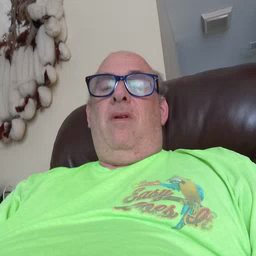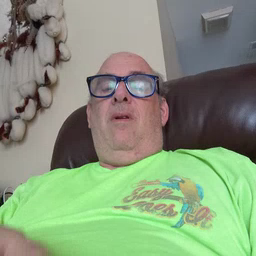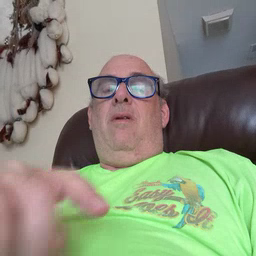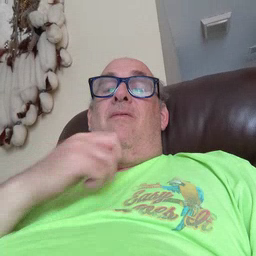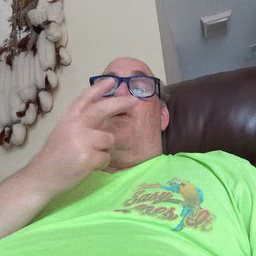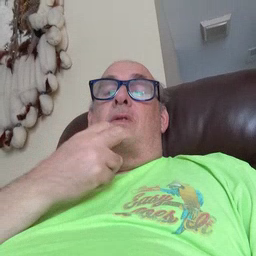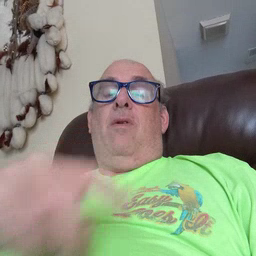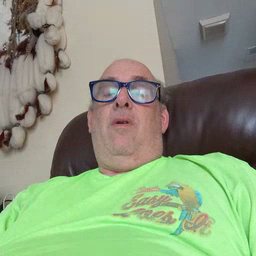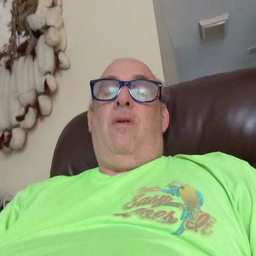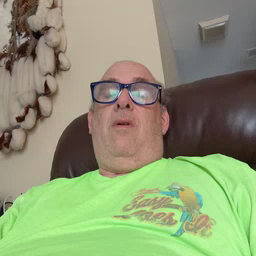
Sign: frog